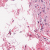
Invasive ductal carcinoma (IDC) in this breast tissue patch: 0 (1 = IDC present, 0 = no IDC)